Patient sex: F
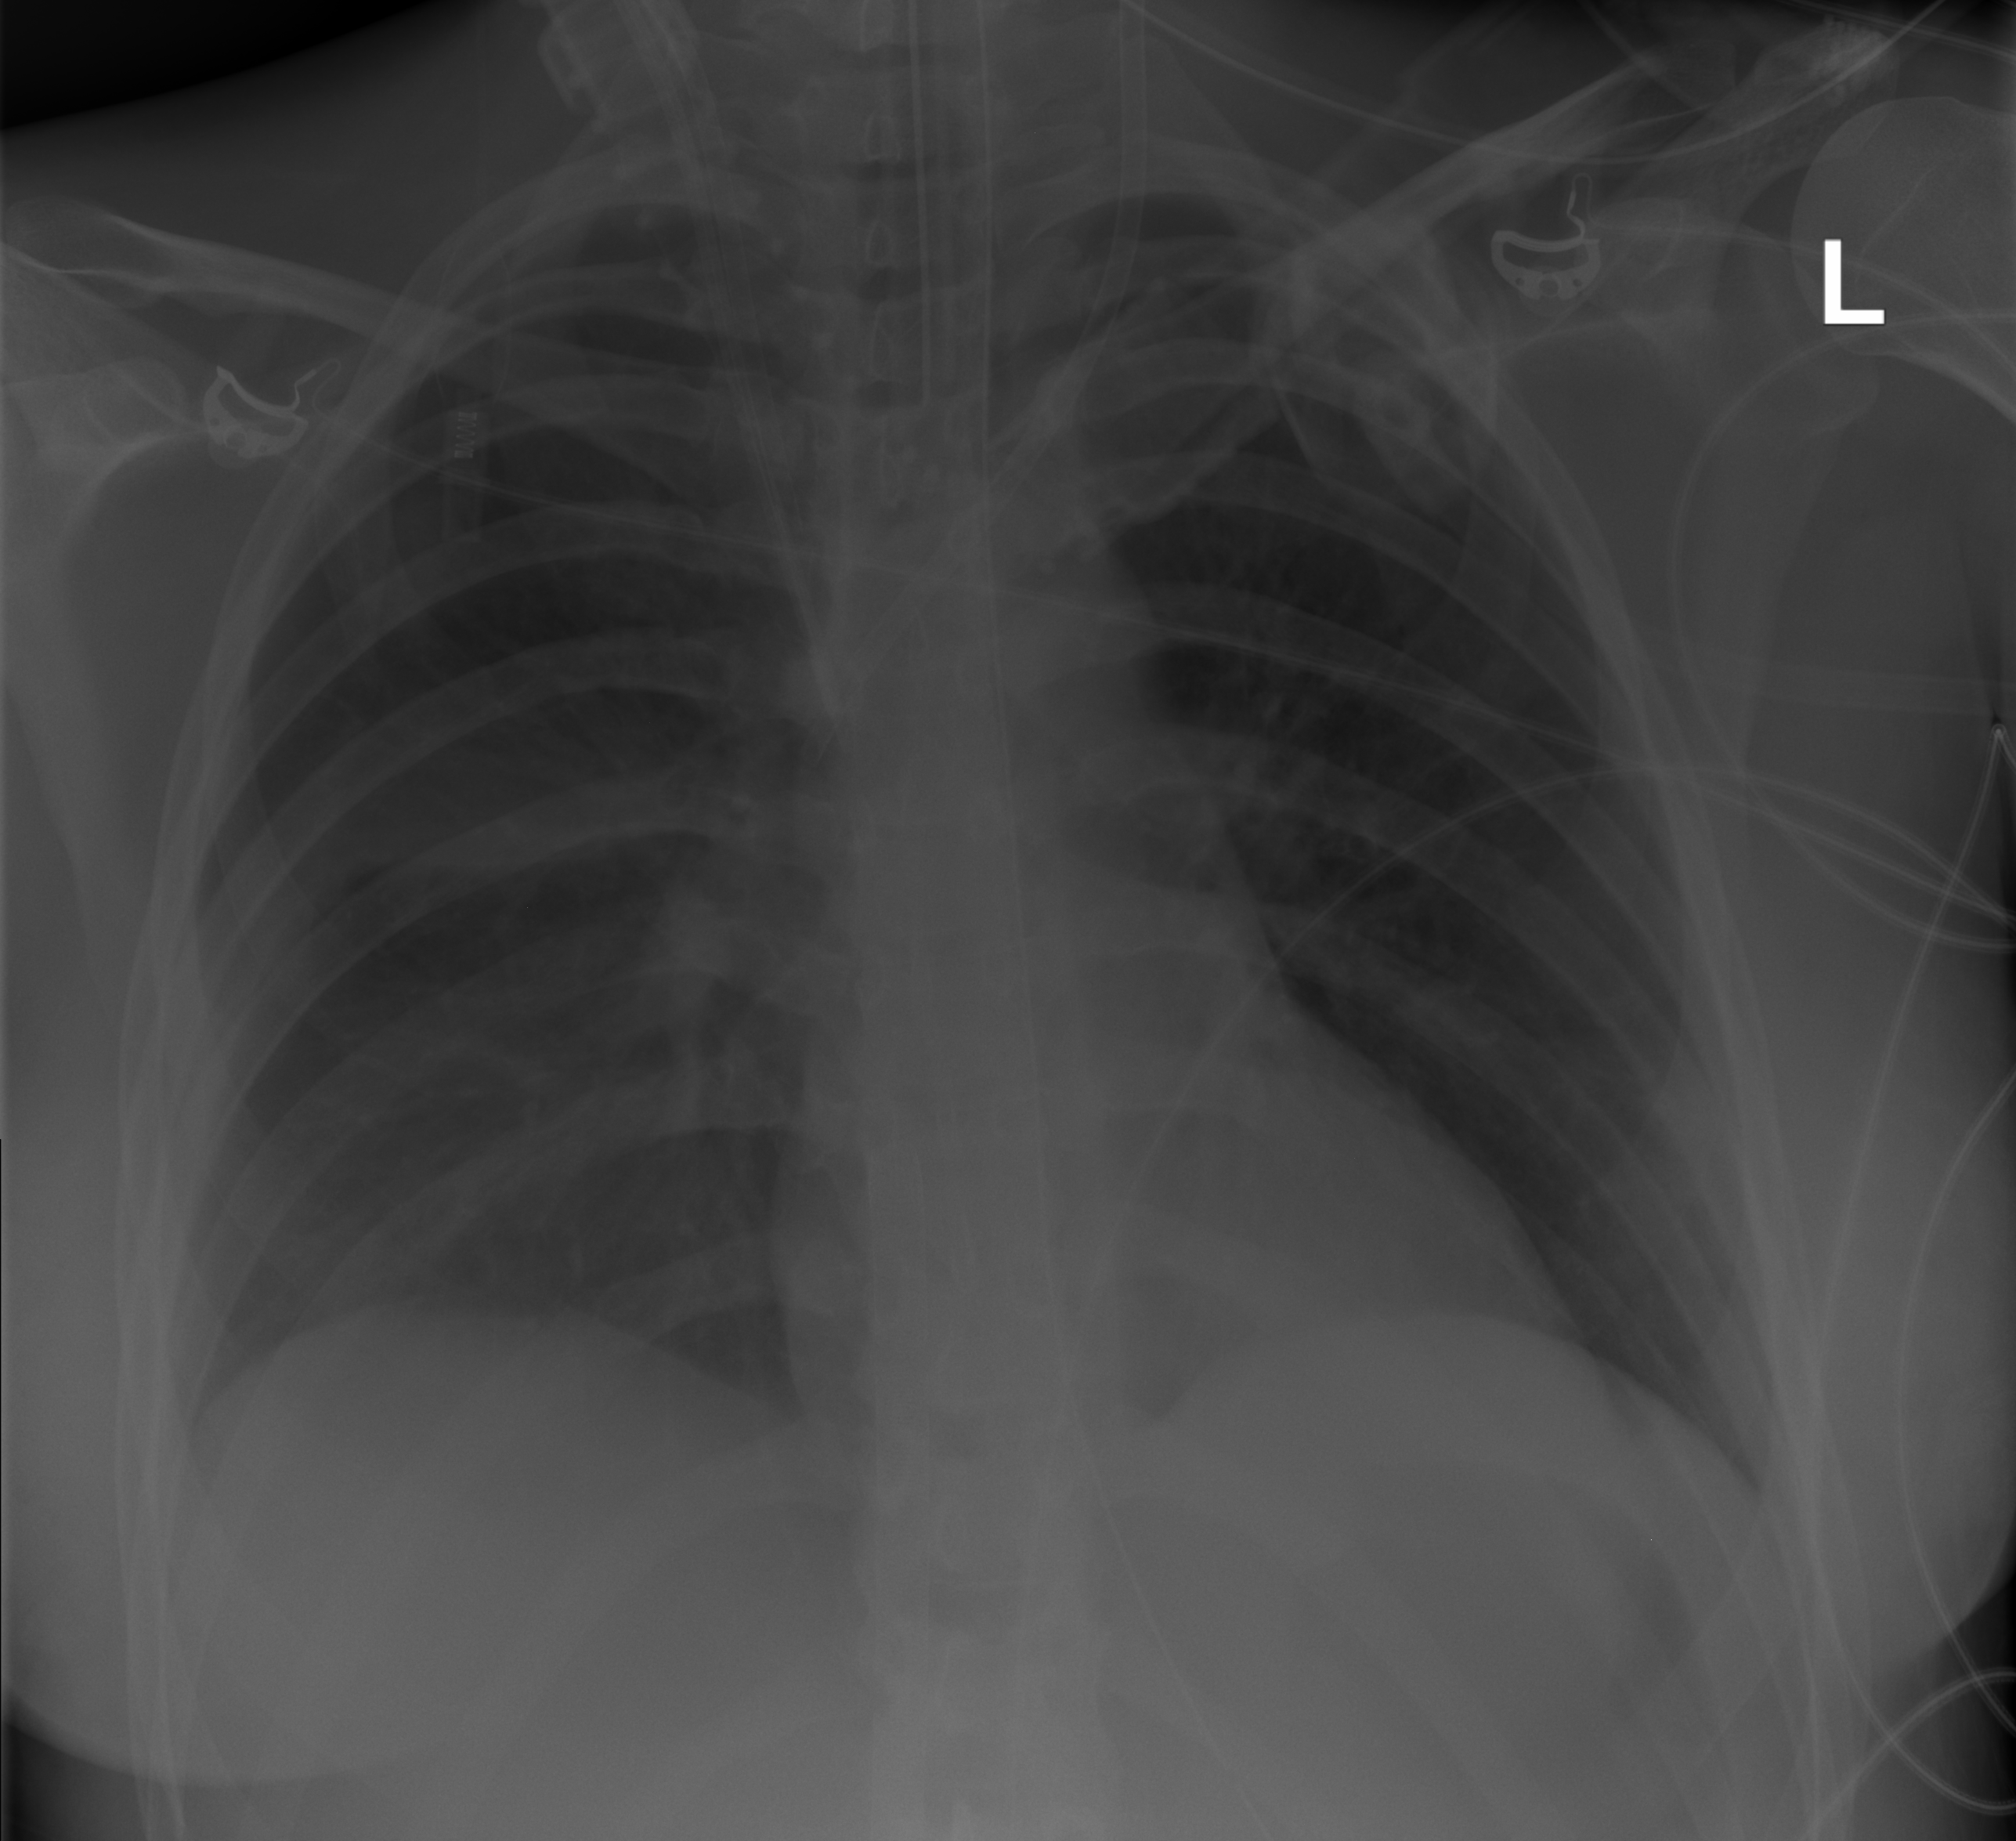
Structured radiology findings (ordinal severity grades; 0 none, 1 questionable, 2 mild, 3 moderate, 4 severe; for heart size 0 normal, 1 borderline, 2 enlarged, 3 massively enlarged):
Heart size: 1
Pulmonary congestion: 2
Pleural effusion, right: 0
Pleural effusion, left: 0
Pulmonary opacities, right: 0
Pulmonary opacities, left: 2
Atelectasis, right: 1
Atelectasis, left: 1